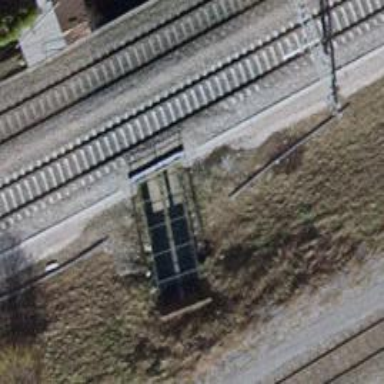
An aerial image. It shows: Tunnel with asphalt path running through it.